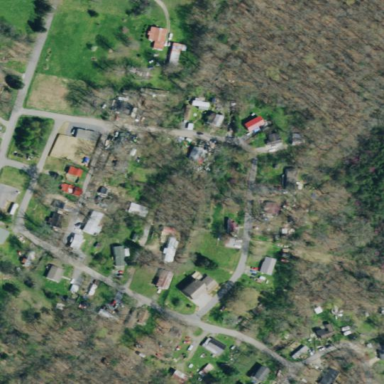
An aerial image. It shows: Residential area in rural setting.